Question: I started with the HTML5 Boilerplate, then added a BootStrap Carousel. The idea is to have a standard template, so I can resize a few images from the customer and have a solid start on their customization for a responsive layout.
I'm trying to close the gap at the bottom of the carousel and still keep the jumbotron at a standard height. I'm pretty sure it's coming from the '.carousel-inner>.item {height: 20em;}' I've tried changing this to a percentage to no avail, '.carousel-inner>.item {height: 20%;}' what am I not understanding?
'''
.carousel-inner>.item {
height: 20em;
}
.carousel-inner>.item img {
height: auto;
position: absolute;
top: 0;
/*
transform: translateY(-50%);
*/
width: 100%;
}
'''
'''
<div id="myCarousel" class="carousel slide" data-ride="carousel">
<!-- Indicators -->
<ol class="carousel-indicators">
<li data-target="#myCarousel" data-slide-to="0" class="active"></li>
<li data-target="#myCarousel" data-slide-to="1"></li>
<li data-target="#myCarousel" data-slide-to="2"></li>
</ol>
<!-- Wrapper for slides -->
<div class="carousel-inner">
<div class="item active">
<picture>
<source media="(max-width: 799px)" srcset="../img/Pressure_Wash_320.jpg">
<source media="(min-width: 800px)" srcset="../img/Pressure_Wash.jpg">
<img src="../img/Pressure_Wash.jpg" alt="Chris standing up holding his daughter Elva">
</picture>
</div>
<div class="item">
<img src="../img/Capture2.PNG" alt="Chicago">
</div>
<div class="item">
<img src="../img/Capture3.PNG" alt="New York">
</div>
</div>
<!-- Left and right controls -->
<a class="left carousel-control" href="#myCarousel" data-slide="prev">
<span class="glyphicon glyphicon-chevron-left"></span>
<span class="sr-only">Previous</span>
</a>
<a class="right carousel-control" href="#myCarousel" data-slide="next">
<span class="glyphicon glyphicon-chevron-right"></span>
<span class="sr-only">Next</span>
</a>
</div>
<!-- Main jumbotron for a primary marketing message or call to action -->
<div class="jumbotron">
<div class="container">
<h1>Hello, world!</h1>
<p>This is a template for a simple marketing or informational website. It includes a large callout called a jumbotron and three supporting pieces of content. Use it as a starting point to create something more unique.</p>
<p><a class="btn btn-primary btn-lg" href="#" role="button">Learn more &raquo;</a></p>
</div>
</div>
'''

<URL>
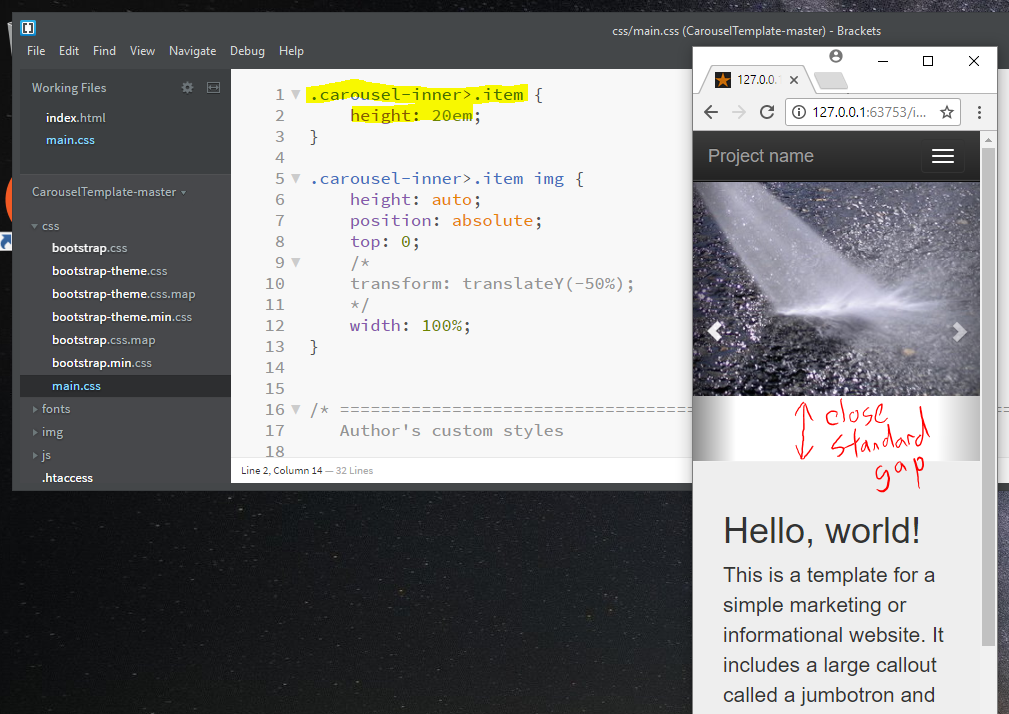
Answer: To fix the issue on mobile you'll need to do the following (replacing your styles above):
'''
.carousel-inner > .item {
height: auto;
}
@media only screen and (min-width: 768px) {
.carousel-inner > .item {
height: 20em;
}
.carousel-inner > .item img {
height: auto;
position: absolute;
top: 0;
width: 100%;
}
}
'''
The reason for the gap is because the images in the carousel have 'max-width: 100%' set but the carousel item itself has a fixed height. As you scale down the viewport, the image height gets smaller than the carousel '.item' and leaves a gap beneath it.
The workaround applies the '.item' height only to viewports greater than or equal to 768px leaving the smaller screens to natively scale based on the image height.
As with everything, there are caveats to this and it may need tweaking based on your final spec. For example, it would be beneficial to resize all images in the carousel to a uniform size so that you don't have weird jumping as it scrolls through them.
<URL>
You can add additional breakpoints and adjust the height of the '.item' class accordingly or substitute for a 'vh' unit height if it works better for you.